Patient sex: M
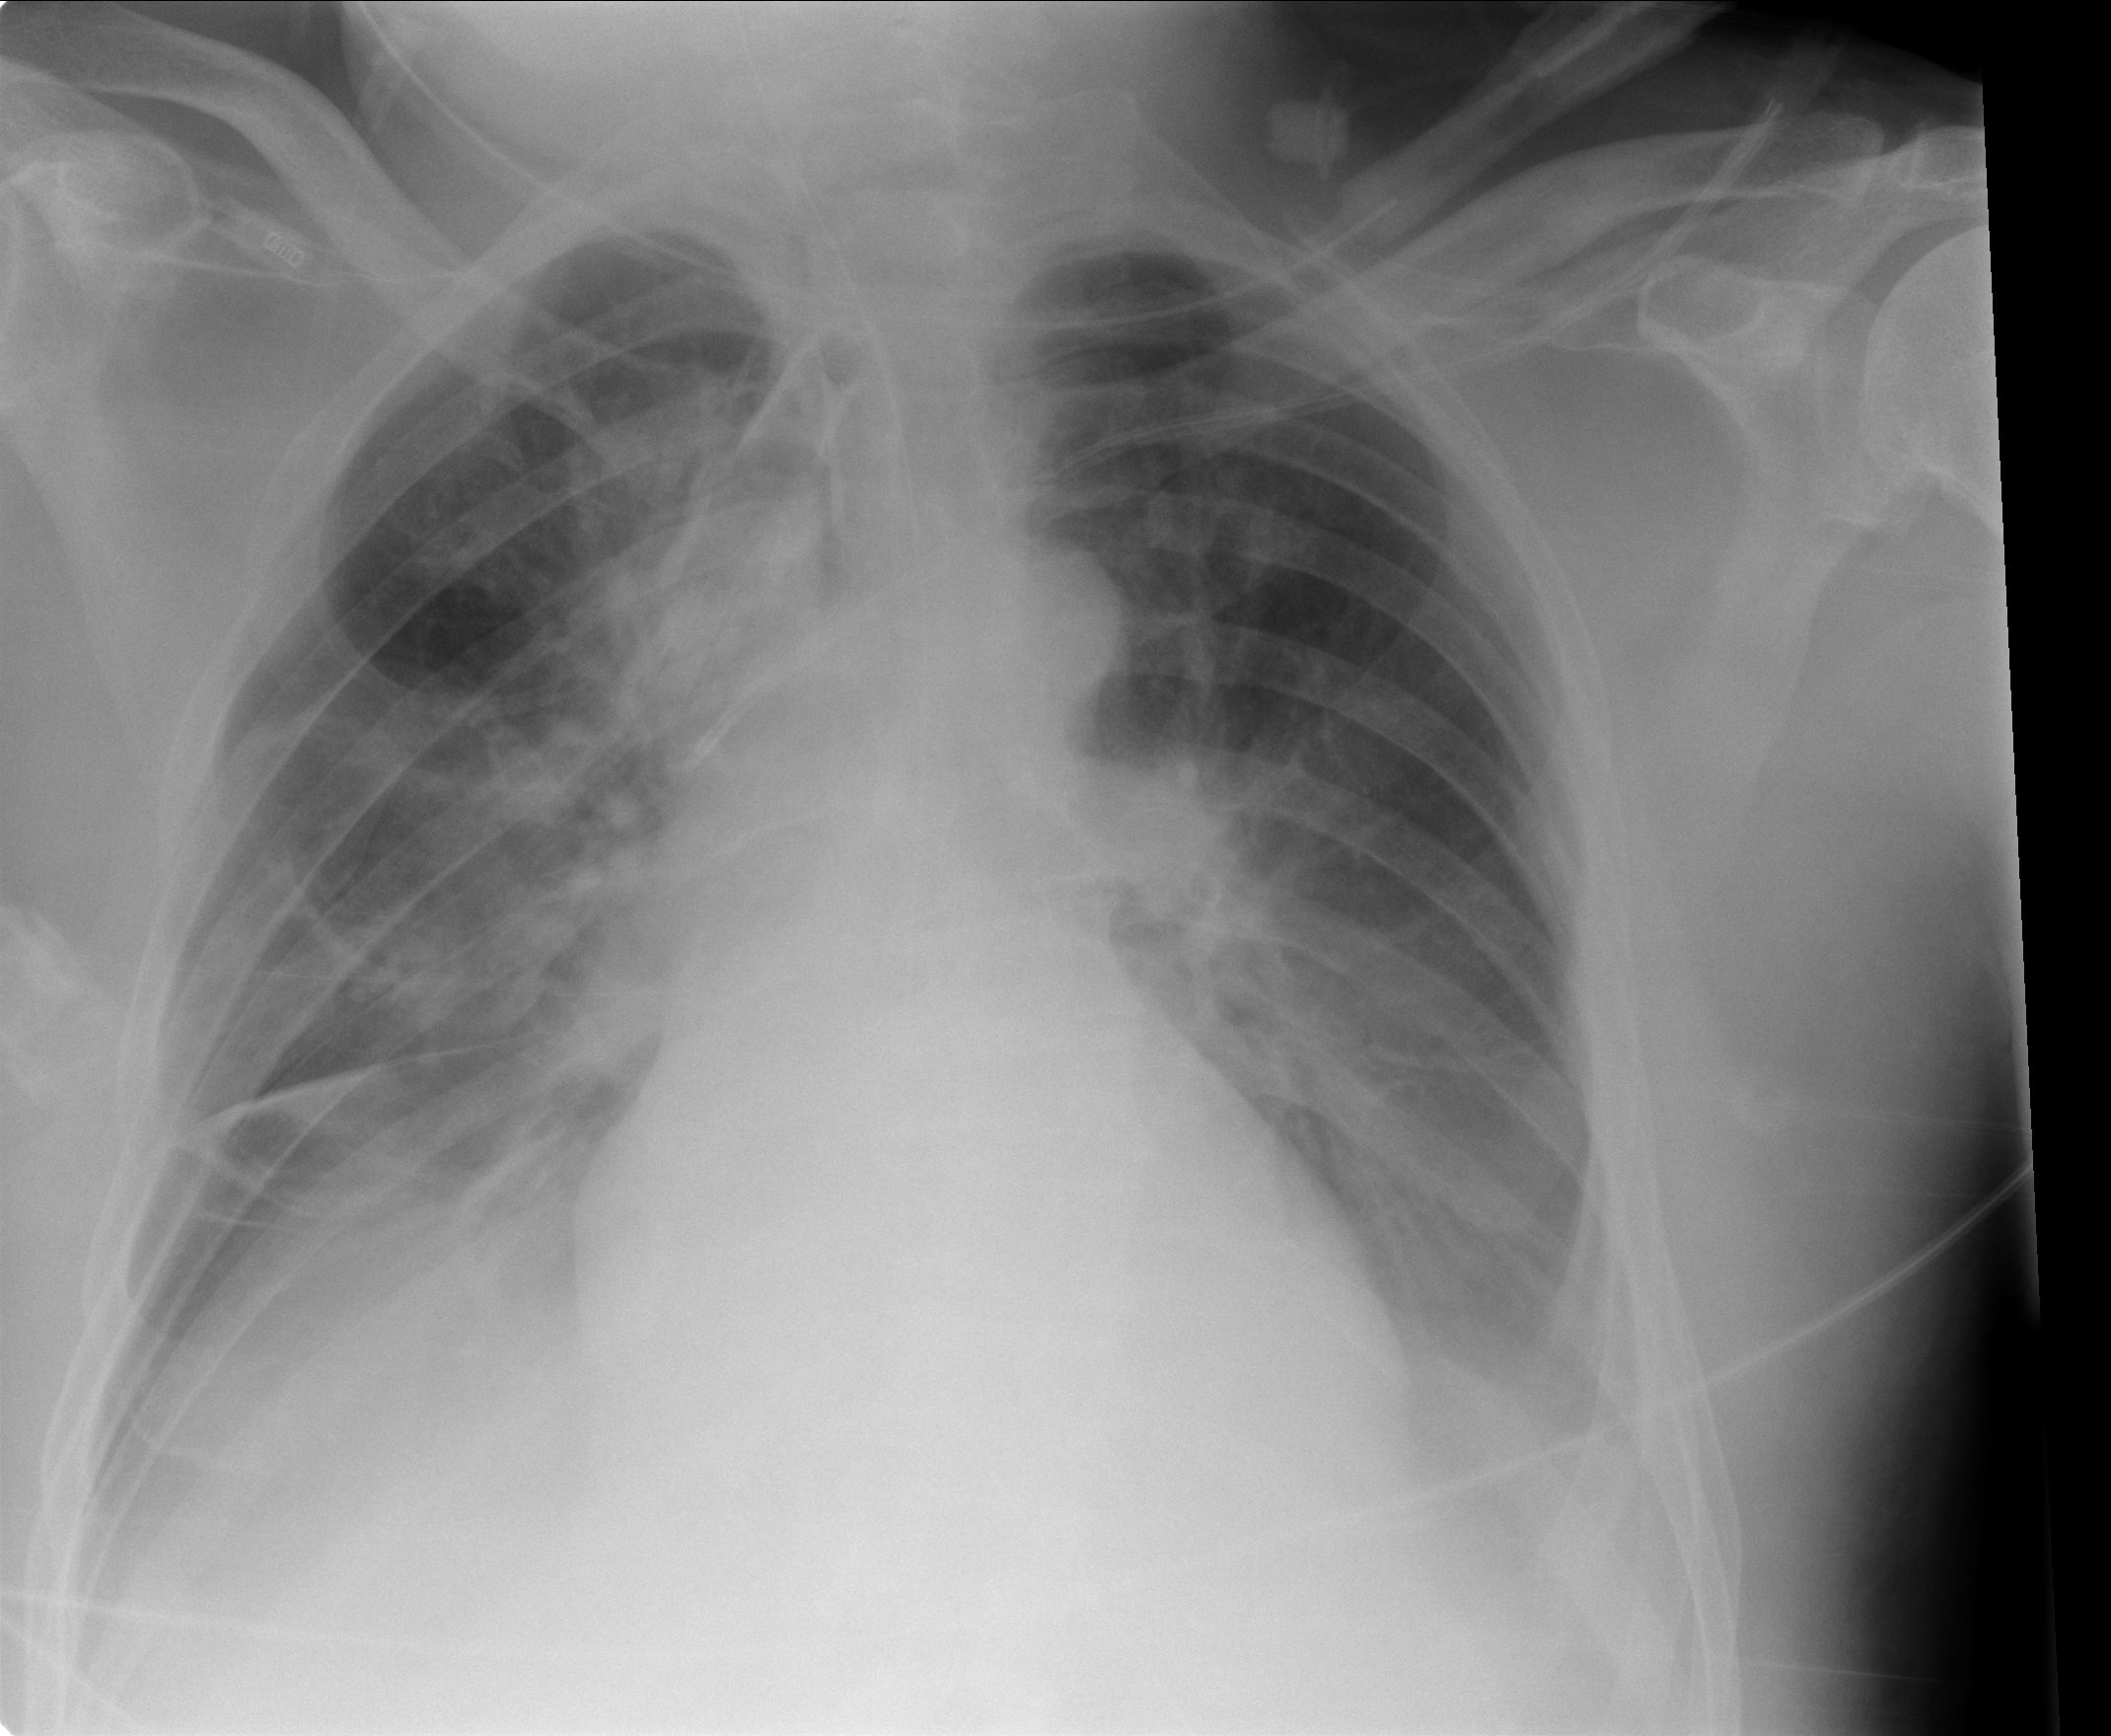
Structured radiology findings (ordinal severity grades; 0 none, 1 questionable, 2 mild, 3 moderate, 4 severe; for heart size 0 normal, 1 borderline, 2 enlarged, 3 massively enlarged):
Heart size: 0
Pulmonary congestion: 2
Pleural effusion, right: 2
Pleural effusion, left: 2
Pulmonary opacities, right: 3
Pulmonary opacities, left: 0
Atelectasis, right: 2
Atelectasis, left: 2